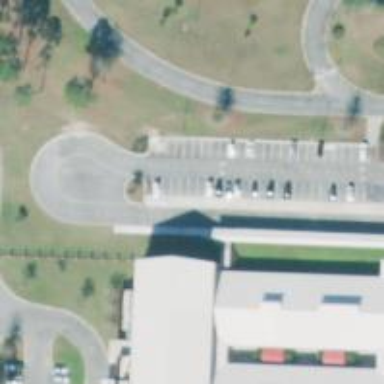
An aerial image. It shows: Parking space.